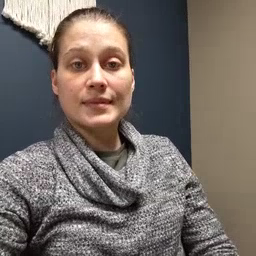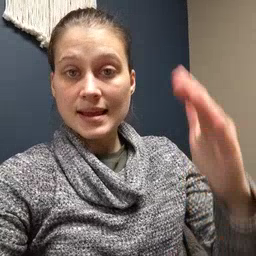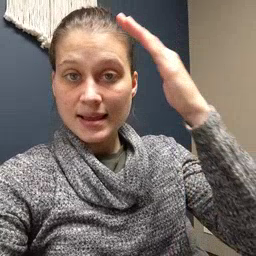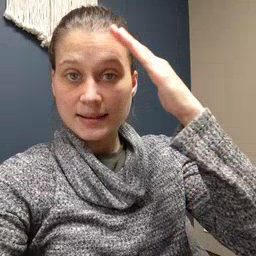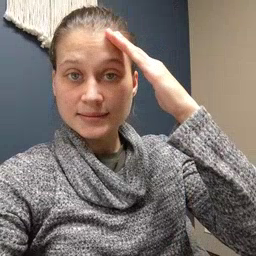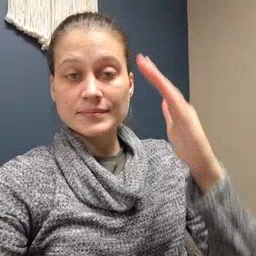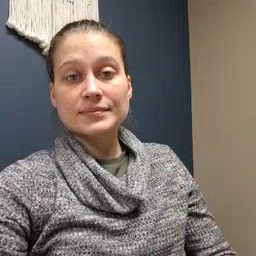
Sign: hat